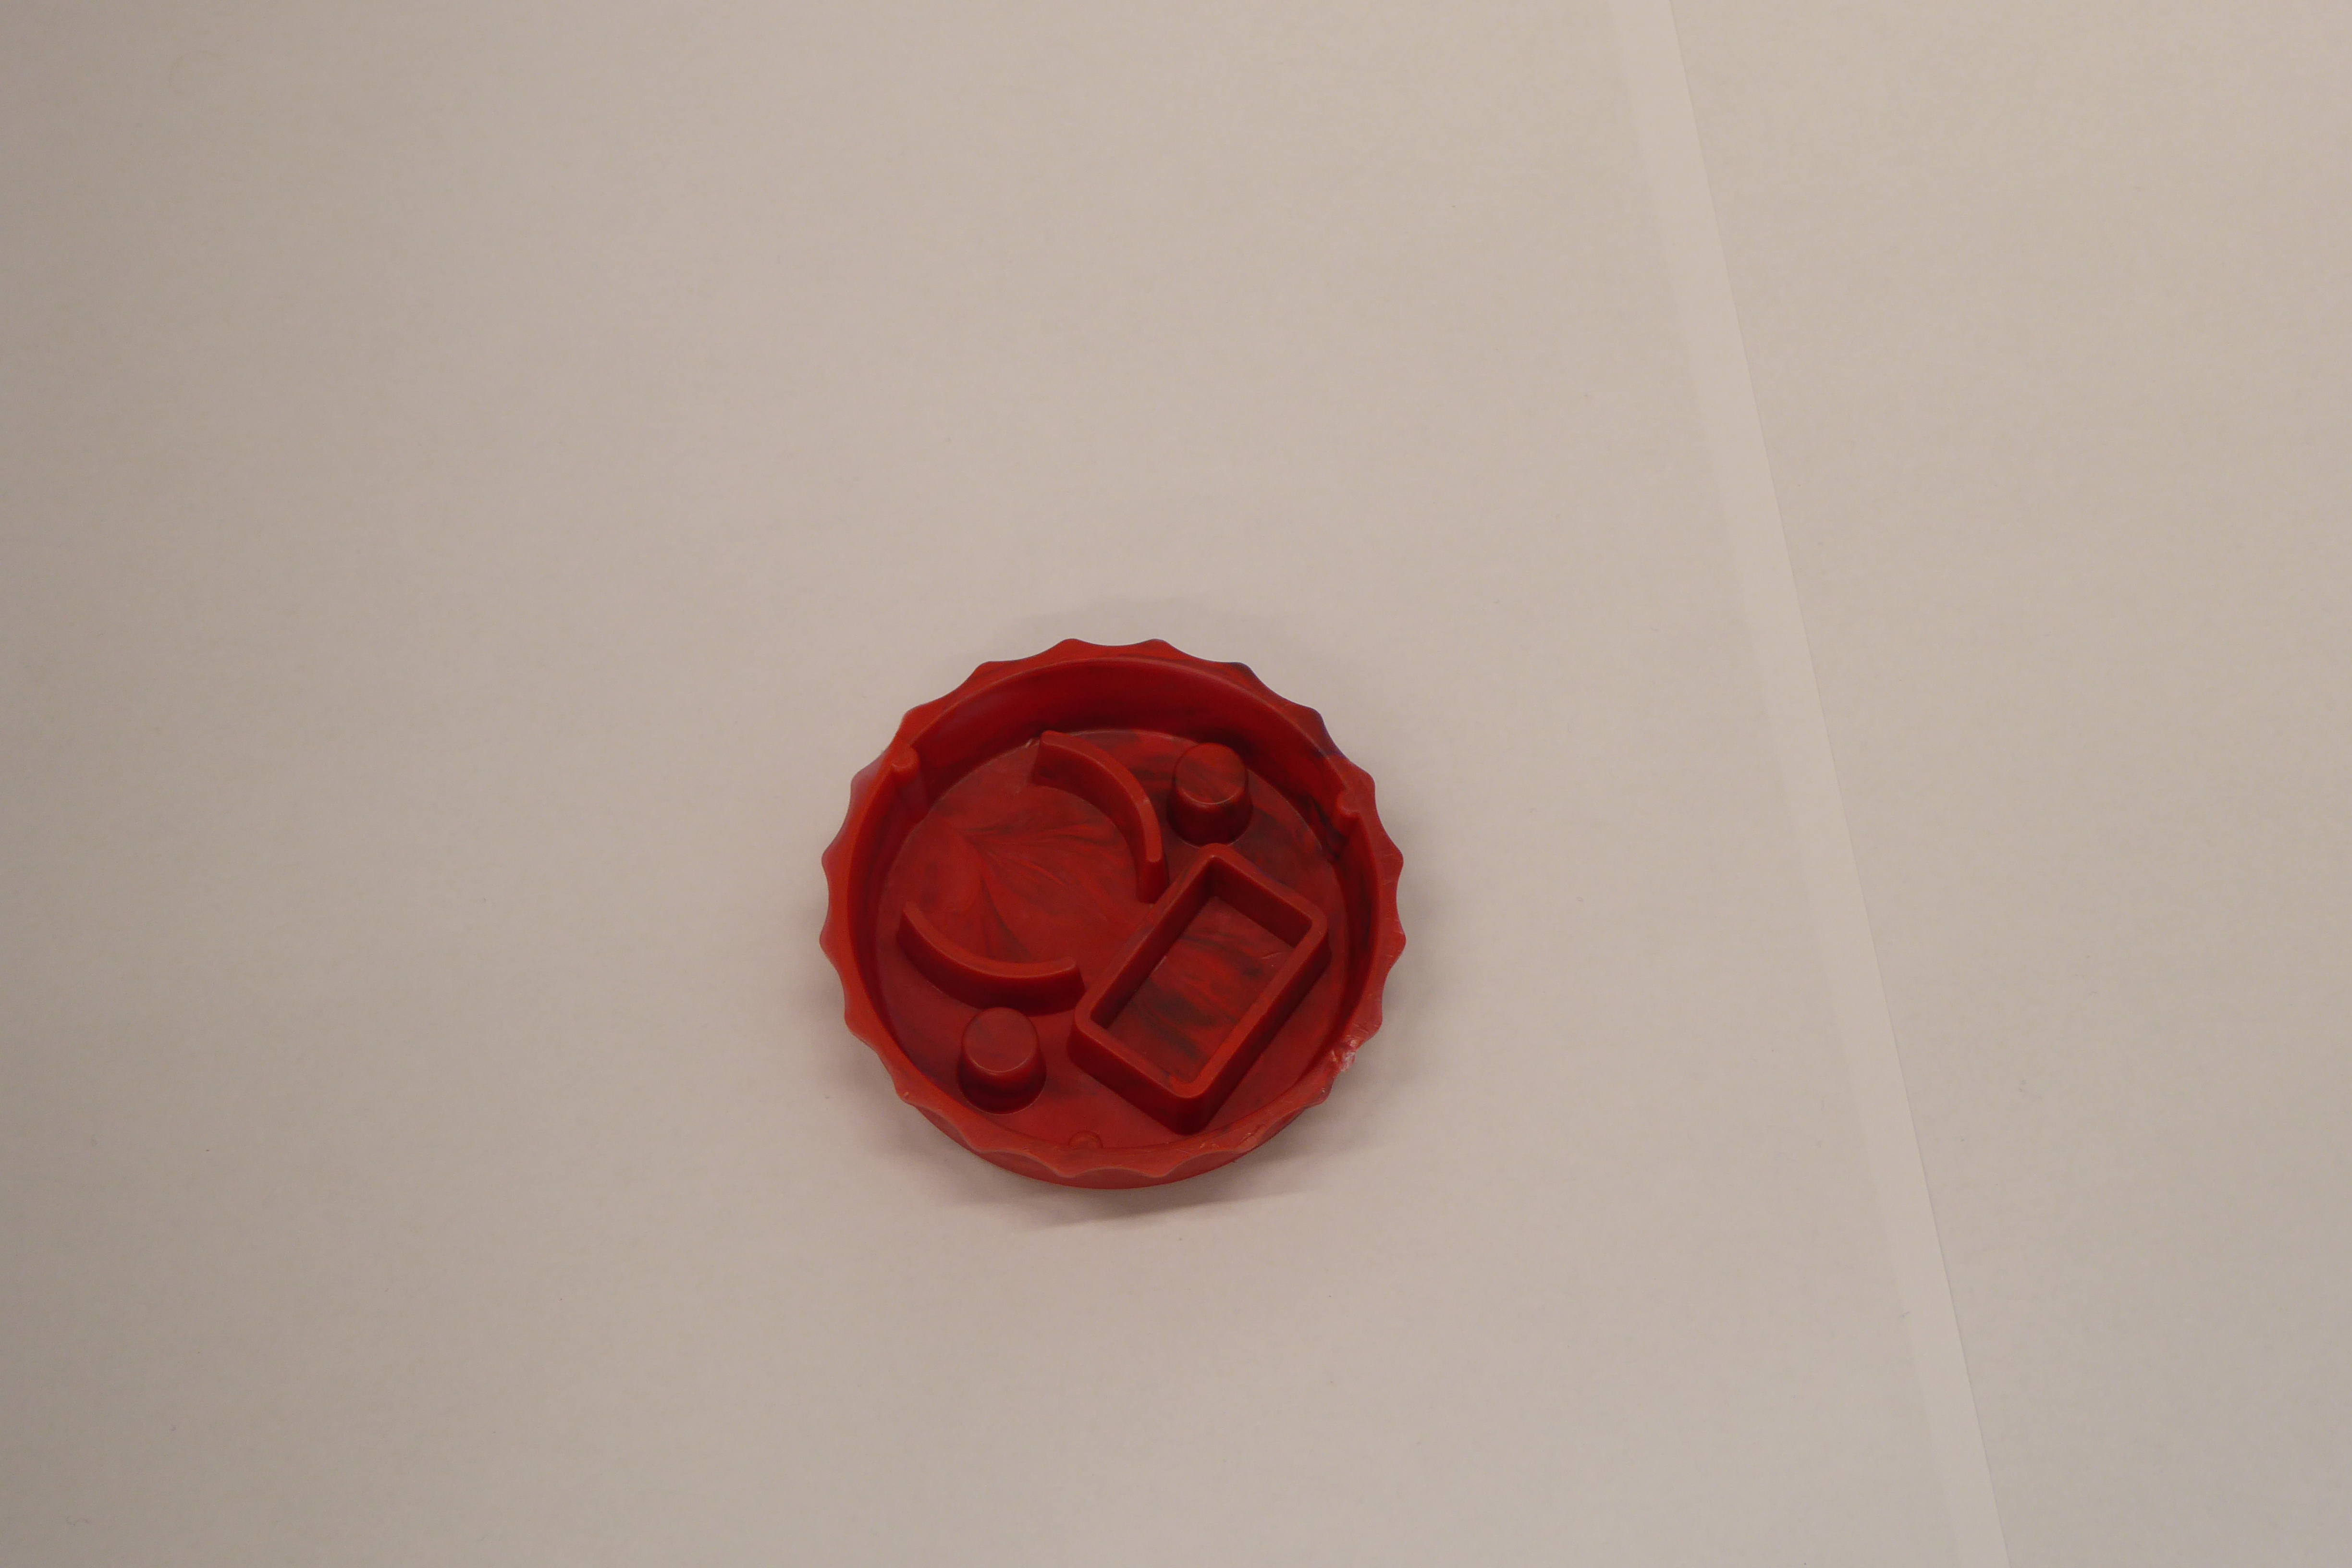
Label: Bottle Opener - Cover